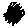
Label: hexagon